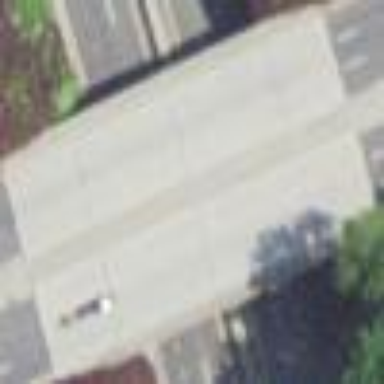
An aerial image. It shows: Man-made bridge.